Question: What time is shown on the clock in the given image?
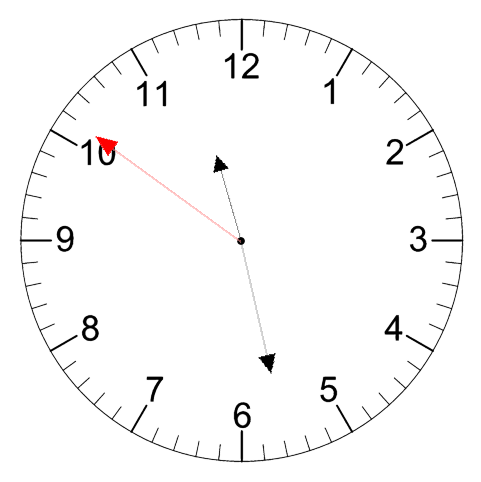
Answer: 11:27:51